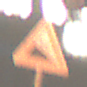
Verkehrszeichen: Gefaelle10
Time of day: Night
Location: Outdoor (Urban)
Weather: PartlyCloudy
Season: NotSpecified
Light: Artificial